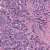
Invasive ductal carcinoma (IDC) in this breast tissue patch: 1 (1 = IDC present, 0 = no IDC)